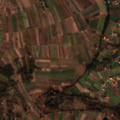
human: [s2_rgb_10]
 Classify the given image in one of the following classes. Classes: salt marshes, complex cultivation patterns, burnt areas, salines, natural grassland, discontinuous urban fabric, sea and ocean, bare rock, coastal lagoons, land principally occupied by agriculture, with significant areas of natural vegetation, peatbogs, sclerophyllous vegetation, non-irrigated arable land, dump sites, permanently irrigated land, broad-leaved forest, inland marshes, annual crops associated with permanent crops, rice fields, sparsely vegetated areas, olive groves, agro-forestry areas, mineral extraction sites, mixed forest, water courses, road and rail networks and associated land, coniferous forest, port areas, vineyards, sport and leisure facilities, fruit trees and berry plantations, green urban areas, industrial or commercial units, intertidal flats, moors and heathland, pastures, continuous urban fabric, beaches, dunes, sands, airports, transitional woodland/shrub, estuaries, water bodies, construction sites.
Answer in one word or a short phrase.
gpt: discontinuous urban fabric, non-irrigated arable land, complex cultivation patterns, land principally occupied by agriculture, with significant areas of natural vegetation, broad-leaved forest